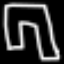
Label: pants